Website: apple
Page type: billing-address
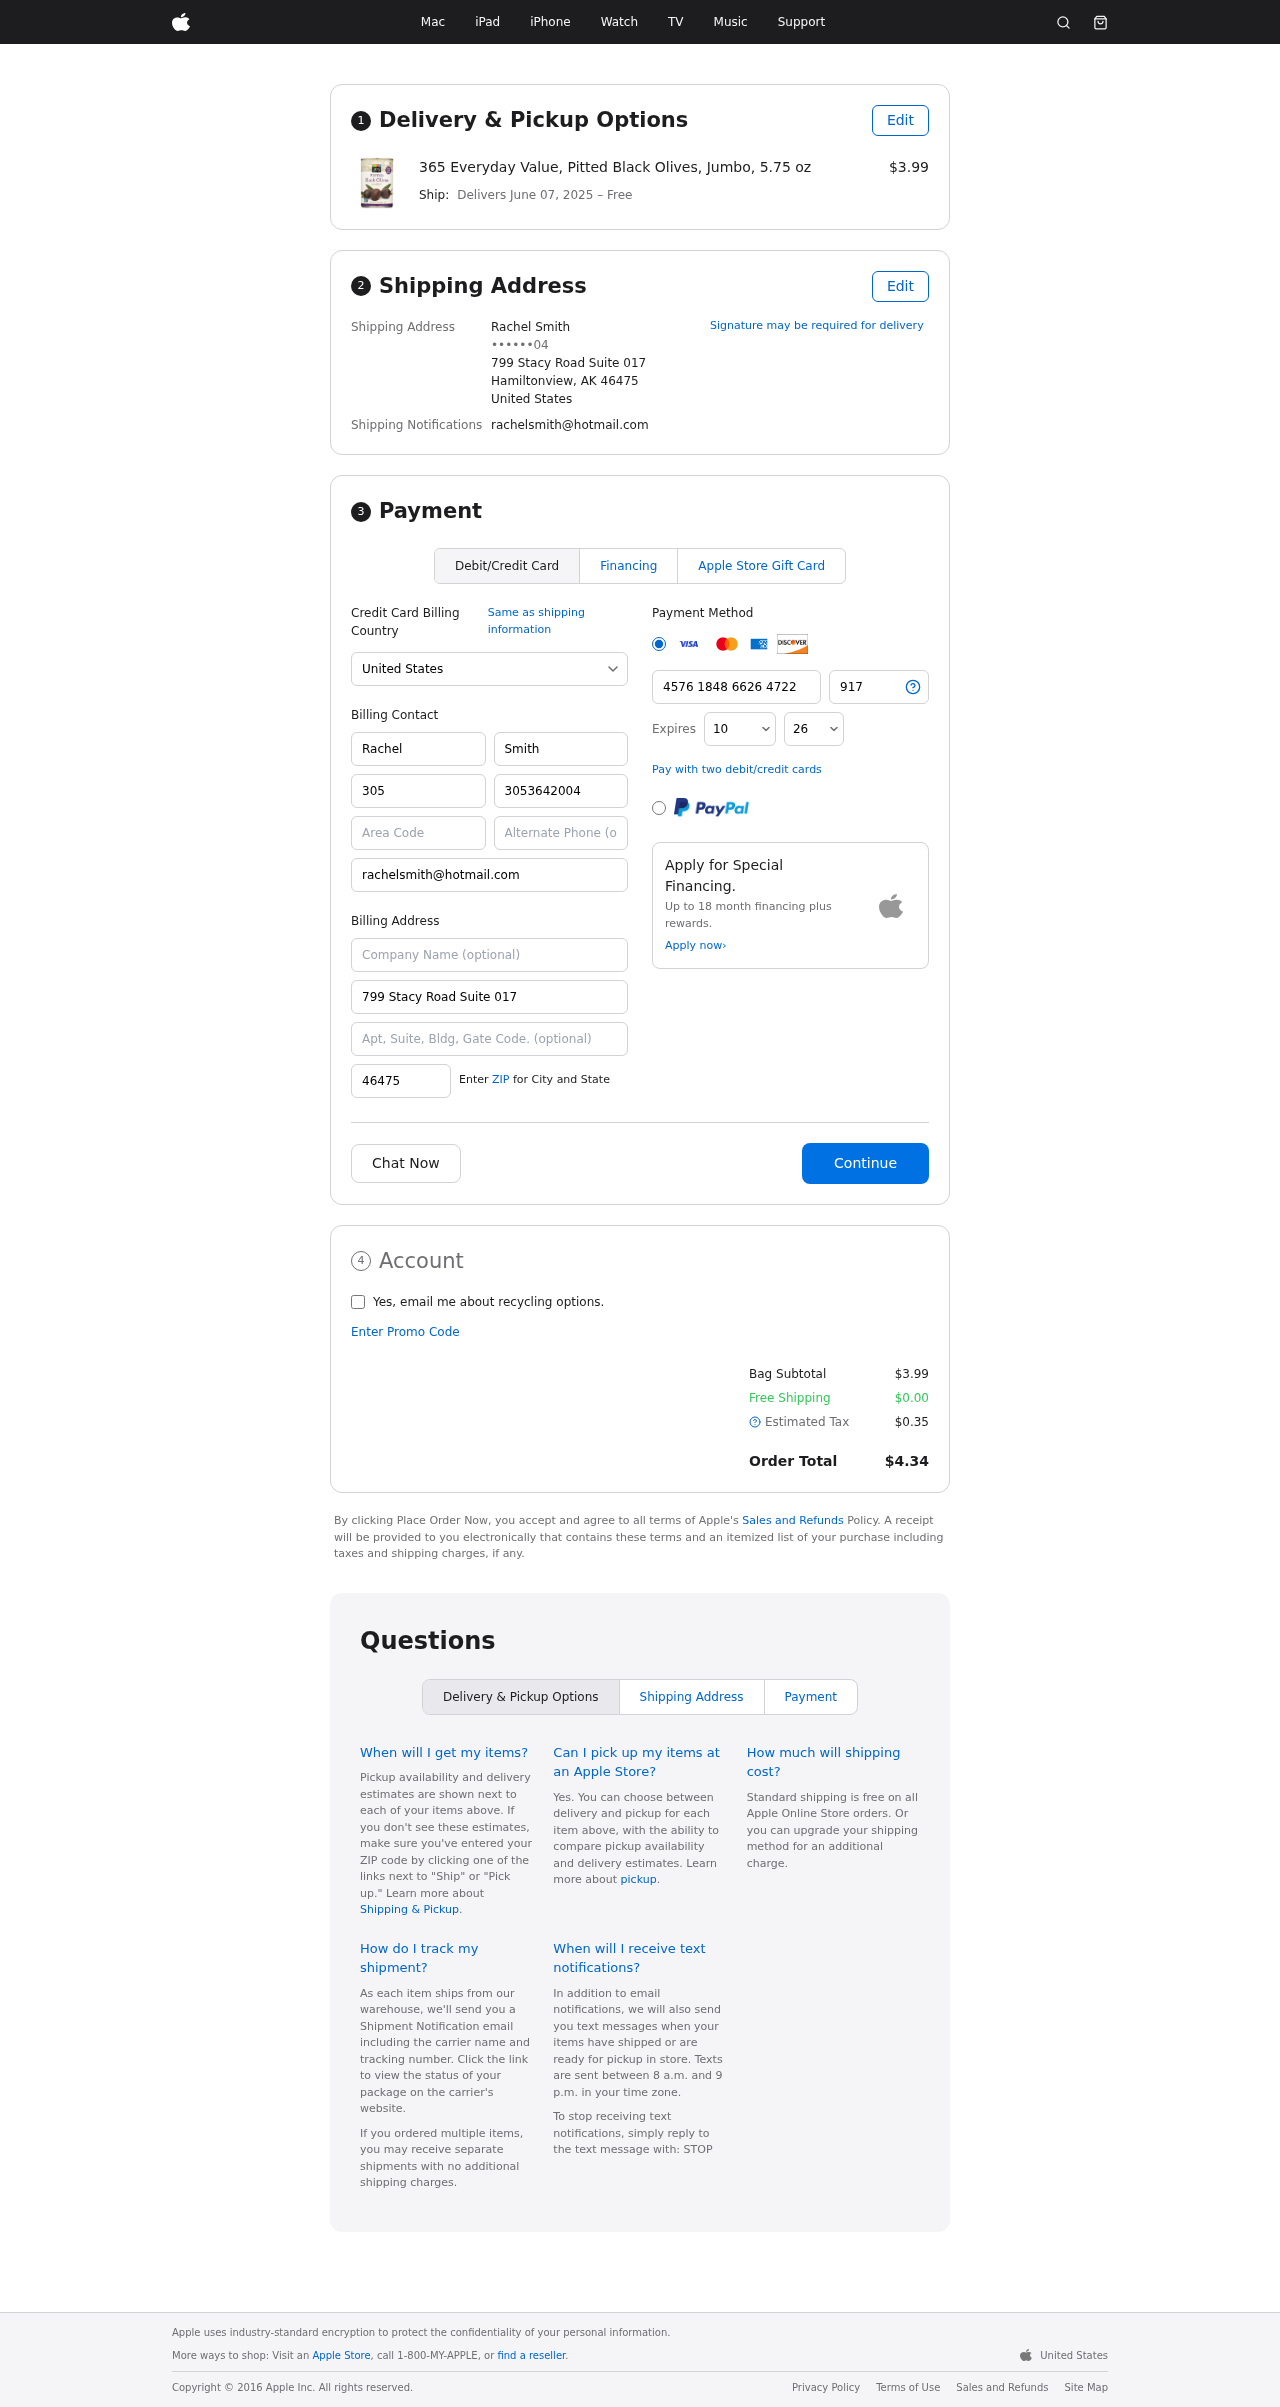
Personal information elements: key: PII_CARD_CVV
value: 917
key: PII_CARD_EXPIRY_MONTH
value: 10
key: PII_CARD_EXPIRY_YEAR
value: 26
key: PII_CARD_NUMBER
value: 4576 1848 6626 4722
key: PII_CITY_STATE_ZIP
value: Hamiltonview, AK 46475
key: PII_COUNTRY
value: United States
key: PII_EMAIL
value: rachelsmith@hotmail.com
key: PII_FULLNAME
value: Rachel Smith
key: PII_STREET
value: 799 Stacy Road Suite 017
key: PII_DOB_MONTH
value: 04
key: PII_BILLING_FIRSTNAME
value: Rachel
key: PII_BILLING_LASTNAME
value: Smith
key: PII_BILLING_PHONE_AREA
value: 305
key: PII_BILLING_PHONE
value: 3053642004
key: PII_BILLING_EMAIL
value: rachelsmith@hotmail.com
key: PII_BILLING_STREET
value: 799 Stacy Road Suite 017
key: PII_BILLING_POSTCODE
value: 46475
Product elements: key: PRODUCT1_NAME
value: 365 Everyday Value, Pitted Black Olives, Jumbo, 5.75 oz
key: PRODUCT1_PRICE
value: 3.99
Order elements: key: ORDER_DELIVERY_DATE
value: June 07, 2025
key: ORDER_SUBTOTAL
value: $3.99
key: ORDER_SHIPPING_COST
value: $0.00
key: ORDER_TAX
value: $0.35
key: ORDER_TOTAL
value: $4.34